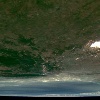
Label: land